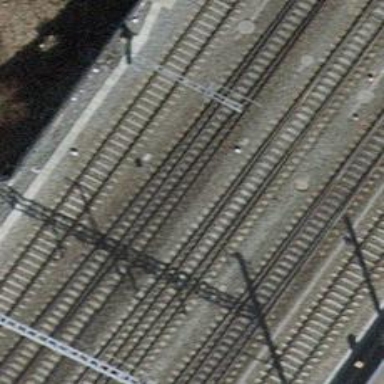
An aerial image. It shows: Single railway track with electrification through contact line.